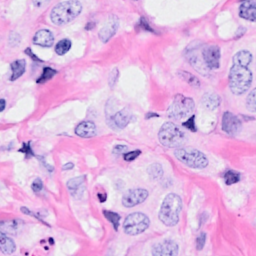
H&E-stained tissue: Breast